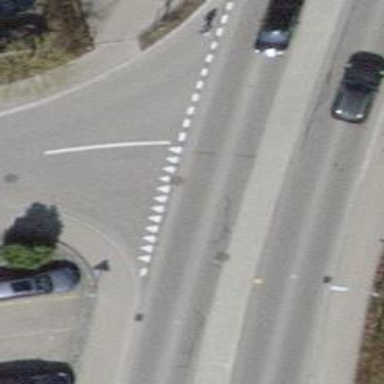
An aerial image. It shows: Road with "give way" sign.